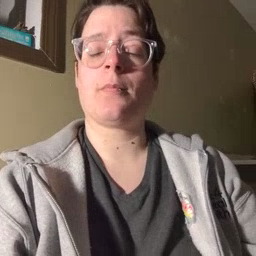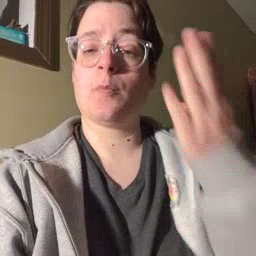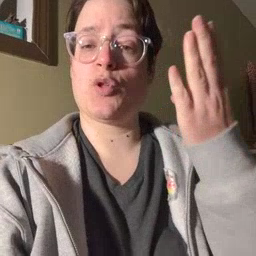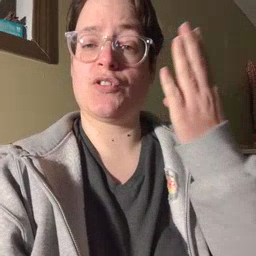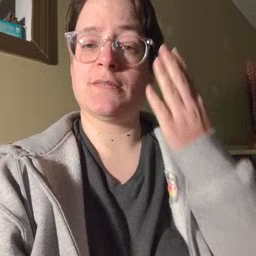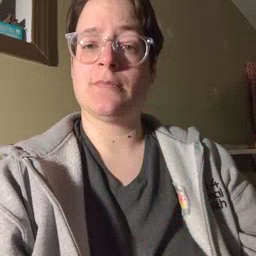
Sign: morning